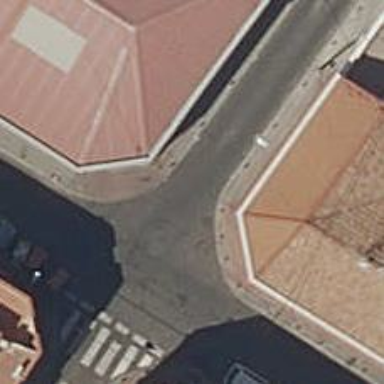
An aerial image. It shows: Unmarked crossing on the road.